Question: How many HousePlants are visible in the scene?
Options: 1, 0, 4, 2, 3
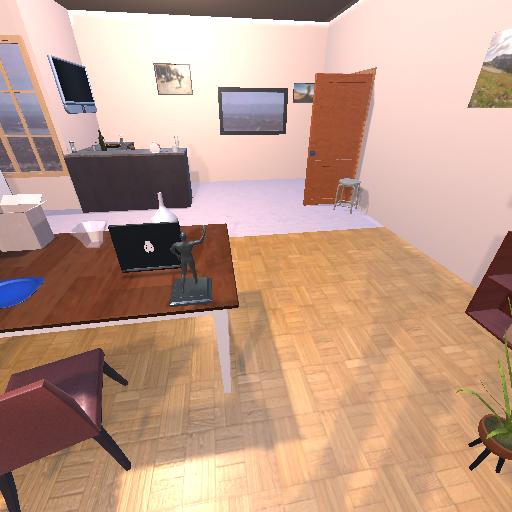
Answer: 1